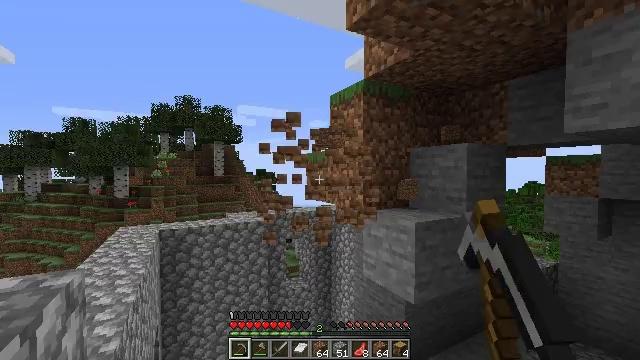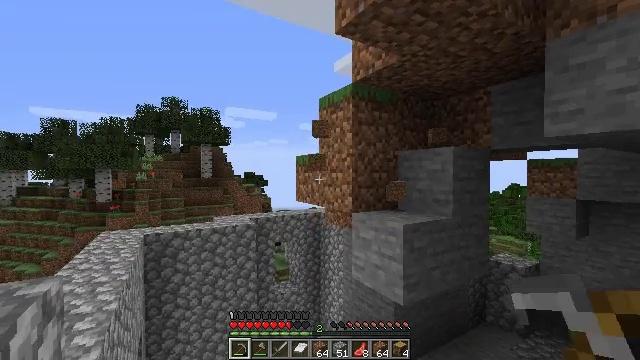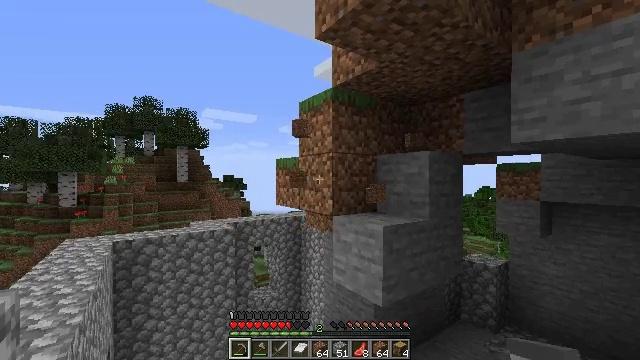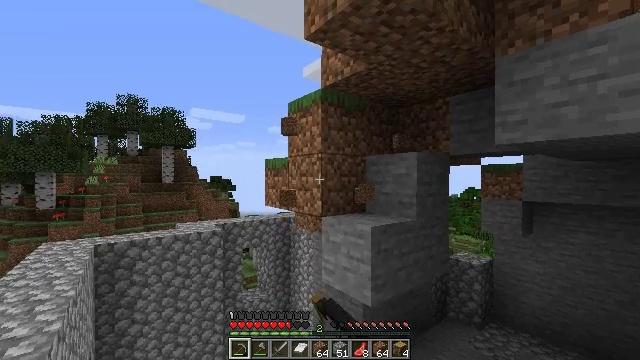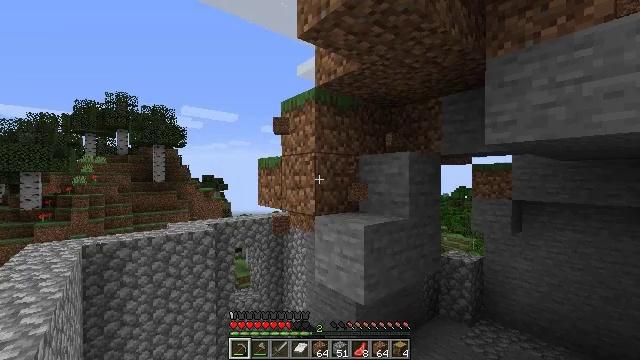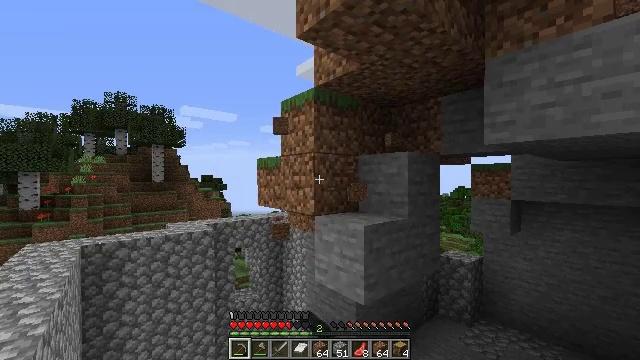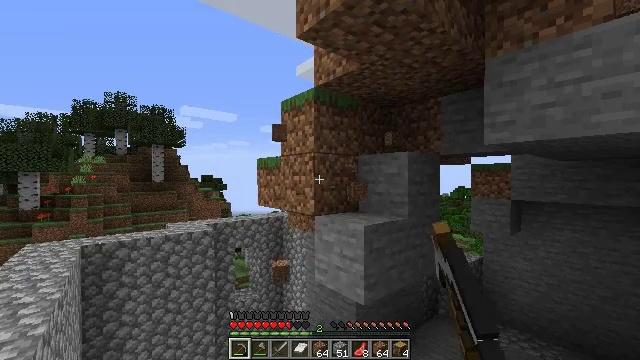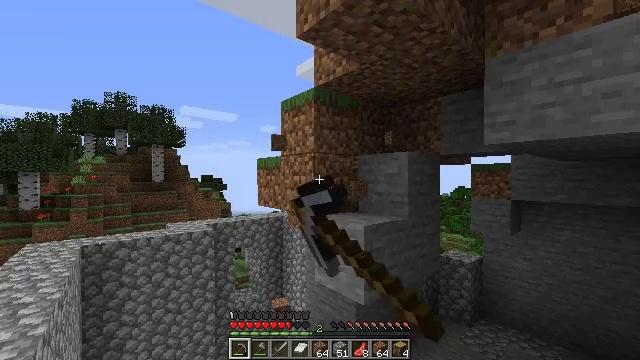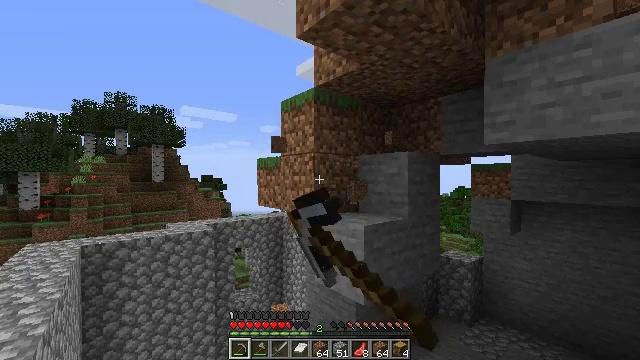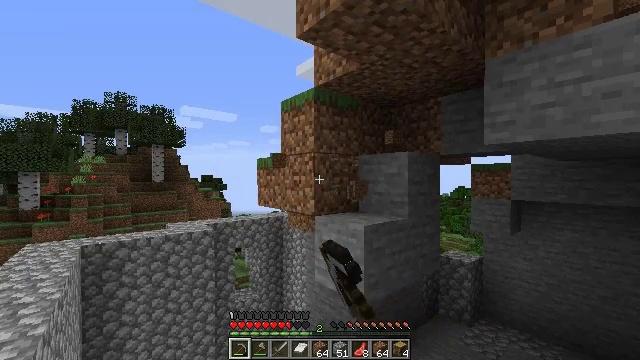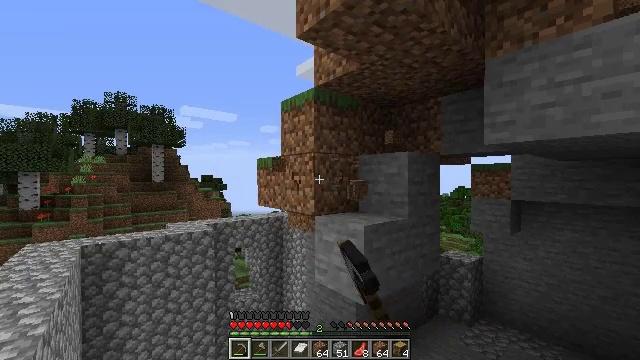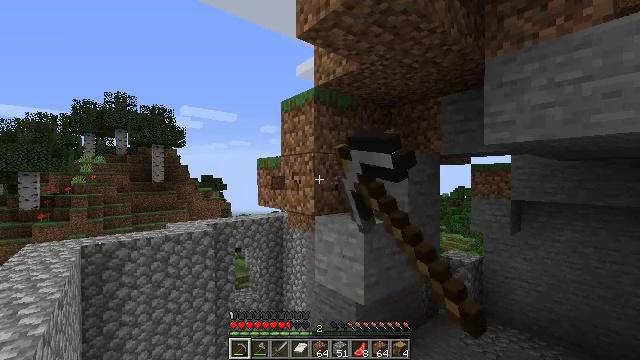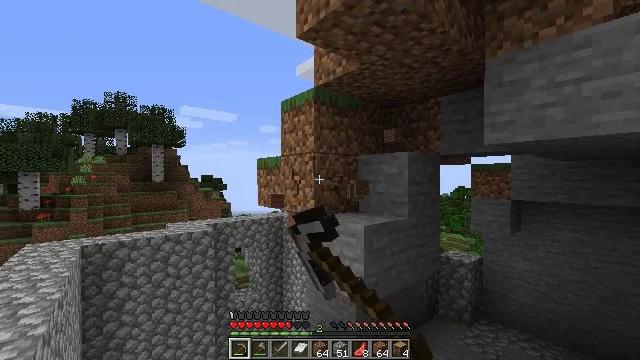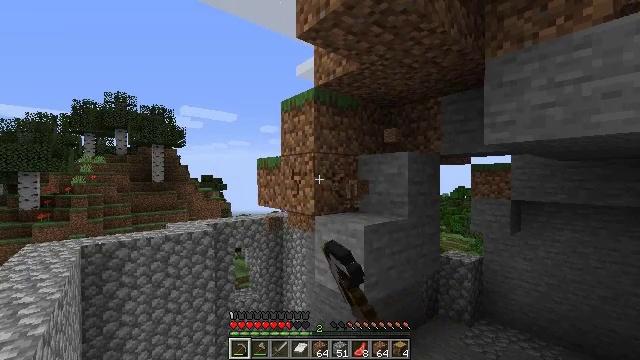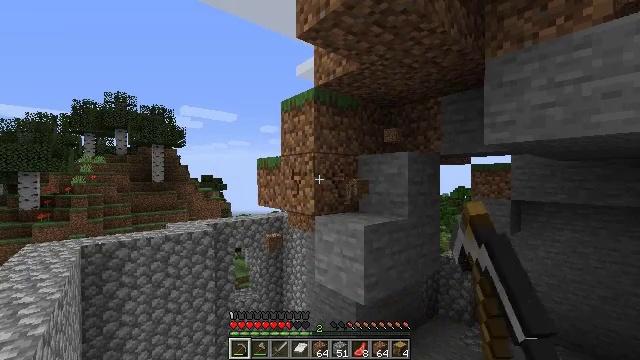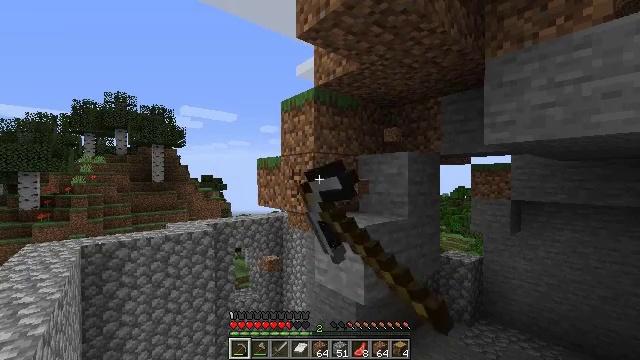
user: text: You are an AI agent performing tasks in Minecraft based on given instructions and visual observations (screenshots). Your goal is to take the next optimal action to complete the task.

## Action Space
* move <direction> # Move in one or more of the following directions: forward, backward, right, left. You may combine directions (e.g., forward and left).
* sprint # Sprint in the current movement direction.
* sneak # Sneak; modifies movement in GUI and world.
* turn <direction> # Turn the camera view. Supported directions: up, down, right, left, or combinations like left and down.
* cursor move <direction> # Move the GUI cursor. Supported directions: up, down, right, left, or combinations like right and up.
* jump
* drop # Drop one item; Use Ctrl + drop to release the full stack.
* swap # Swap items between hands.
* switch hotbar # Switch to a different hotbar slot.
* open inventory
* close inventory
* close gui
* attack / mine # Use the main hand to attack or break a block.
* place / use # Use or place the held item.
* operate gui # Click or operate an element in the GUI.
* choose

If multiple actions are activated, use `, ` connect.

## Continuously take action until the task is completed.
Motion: motion action
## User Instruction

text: Break the dirt block.
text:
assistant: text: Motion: turn right, attack / mine
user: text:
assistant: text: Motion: turn right, attack / mine
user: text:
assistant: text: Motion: turn right, attack / mine
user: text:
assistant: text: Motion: turn right, attack / mine
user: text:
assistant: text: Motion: attack / mine
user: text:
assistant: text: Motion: attack / mine
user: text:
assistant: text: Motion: attack / mine
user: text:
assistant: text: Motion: attack / mine
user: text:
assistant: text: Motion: attack / mine
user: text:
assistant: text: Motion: attack / mine
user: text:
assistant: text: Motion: attack / mine
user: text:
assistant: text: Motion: attack / mine
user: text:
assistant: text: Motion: attack / mine
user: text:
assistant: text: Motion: attack / mine
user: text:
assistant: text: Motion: attack / mine
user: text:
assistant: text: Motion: attack / mine
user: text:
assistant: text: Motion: attack / mine
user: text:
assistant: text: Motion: attack / mine
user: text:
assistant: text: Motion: attack / mine
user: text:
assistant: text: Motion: attack / mine
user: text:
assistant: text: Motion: attack / mine
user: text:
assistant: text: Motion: attack / mine
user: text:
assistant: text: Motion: attack / mine
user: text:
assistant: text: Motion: attack / mine
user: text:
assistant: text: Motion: attack / mine
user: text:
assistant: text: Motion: attack / mine
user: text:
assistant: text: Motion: attack / mine
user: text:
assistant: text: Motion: attack / mine